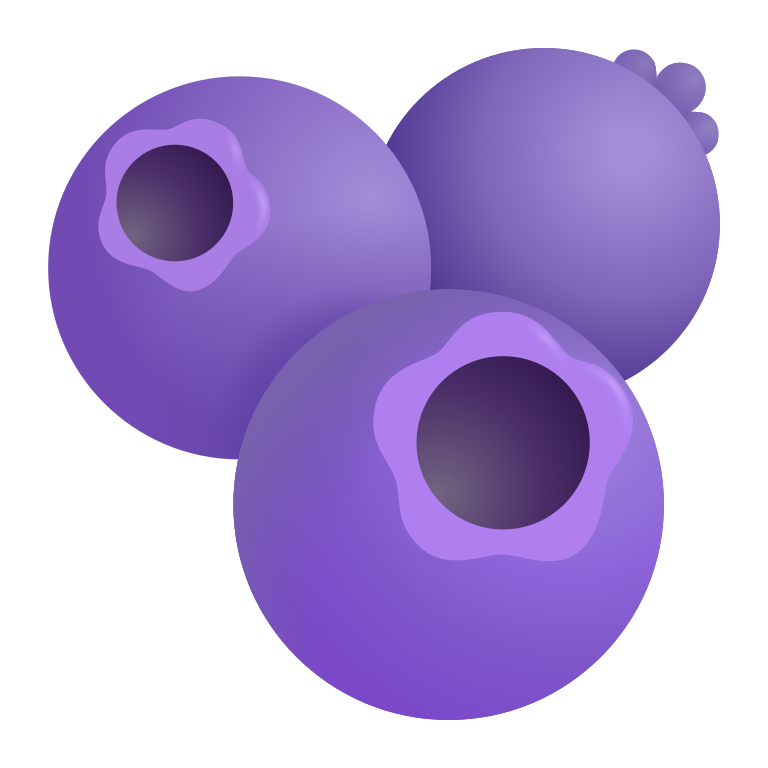
blueberries color